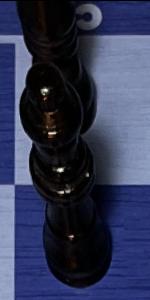
Label: Queen_Black